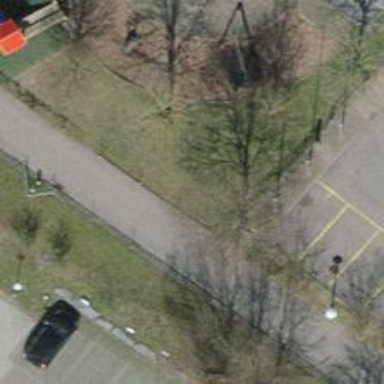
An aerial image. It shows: Urban tree adding natural touch to the cityscape.